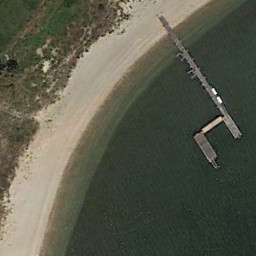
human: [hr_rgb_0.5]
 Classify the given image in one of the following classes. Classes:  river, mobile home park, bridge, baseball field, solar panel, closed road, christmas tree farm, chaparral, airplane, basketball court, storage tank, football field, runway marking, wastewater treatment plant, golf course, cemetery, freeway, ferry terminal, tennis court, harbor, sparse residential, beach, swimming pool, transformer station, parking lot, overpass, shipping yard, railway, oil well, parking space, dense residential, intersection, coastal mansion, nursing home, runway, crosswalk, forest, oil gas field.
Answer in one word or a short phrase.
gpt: ferry terminal